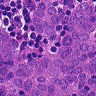
Metastatic tissue present: yes